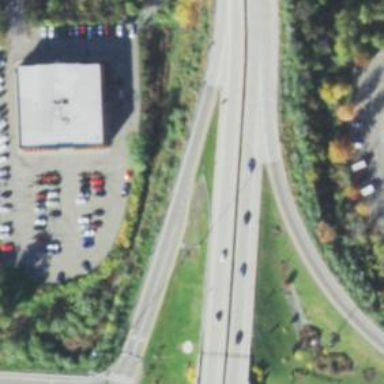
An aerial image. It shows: Primary link highway with asphalt surface.